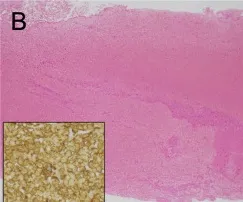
Macroscopic and microscopic findings of the retrieved thrombi. Histopathological sections showing the erythrocyte-rich thrombus that was immunopositive for anti-glycophorin A (insert).
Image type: pathology (h&e)